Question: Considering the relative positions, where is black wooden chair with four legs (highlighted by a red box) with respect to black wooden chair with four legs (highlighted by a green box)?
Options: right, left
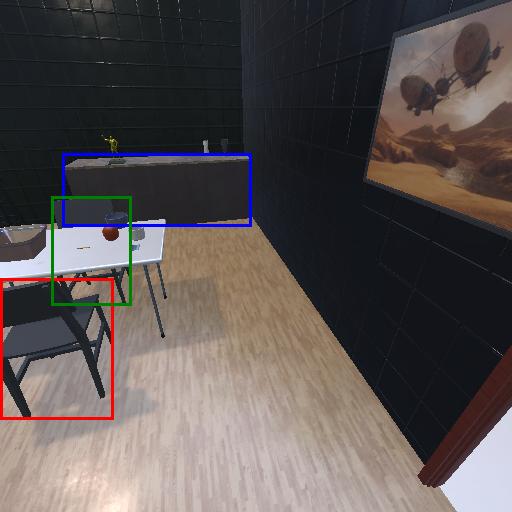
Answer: right